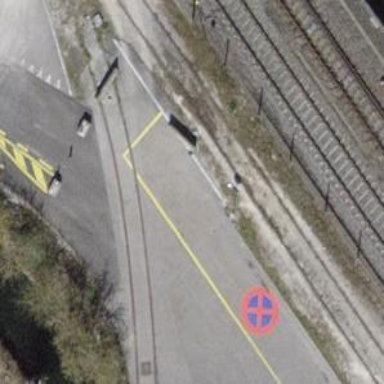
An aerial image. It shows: Level crossing along the railway.